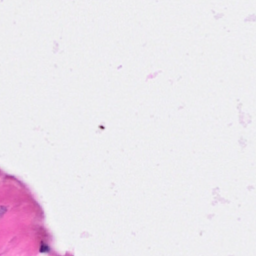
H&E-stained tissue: Breast